You are looking at the short-time Fourier spectrogram of a bearing's acceleration signal. Classify the bearing condition as one of: normal, inner_race, outer_race, ball.
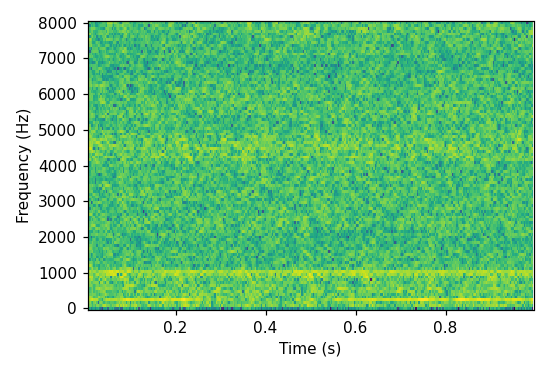
Answer: outer_race